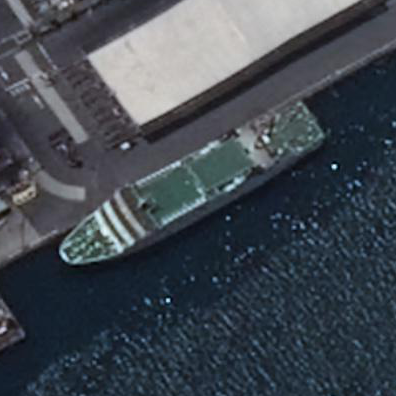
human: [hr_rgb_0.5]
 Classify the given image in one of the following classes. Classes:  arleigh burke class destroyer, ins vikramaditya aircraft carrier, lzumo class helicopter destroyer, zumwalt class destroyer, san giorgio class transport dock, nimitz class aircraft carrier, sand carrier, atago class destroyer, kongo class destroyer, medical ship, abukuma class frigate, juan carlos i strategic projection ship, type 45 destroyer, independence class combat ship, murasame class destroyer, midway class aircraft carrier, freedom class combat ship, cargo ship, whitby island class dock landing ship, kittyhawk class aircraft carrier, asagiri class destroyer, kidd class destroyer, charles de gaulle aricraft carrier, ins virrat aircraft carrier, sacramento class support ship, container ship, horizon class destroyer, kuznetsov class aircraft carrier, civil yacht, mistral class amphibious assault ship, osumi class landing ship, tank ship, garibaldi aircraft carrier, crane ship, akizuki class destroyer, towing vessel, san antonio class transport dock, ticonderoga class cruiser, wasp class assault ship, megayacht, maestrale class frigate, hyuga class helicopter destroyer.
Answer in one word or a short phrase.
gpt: Megayacht